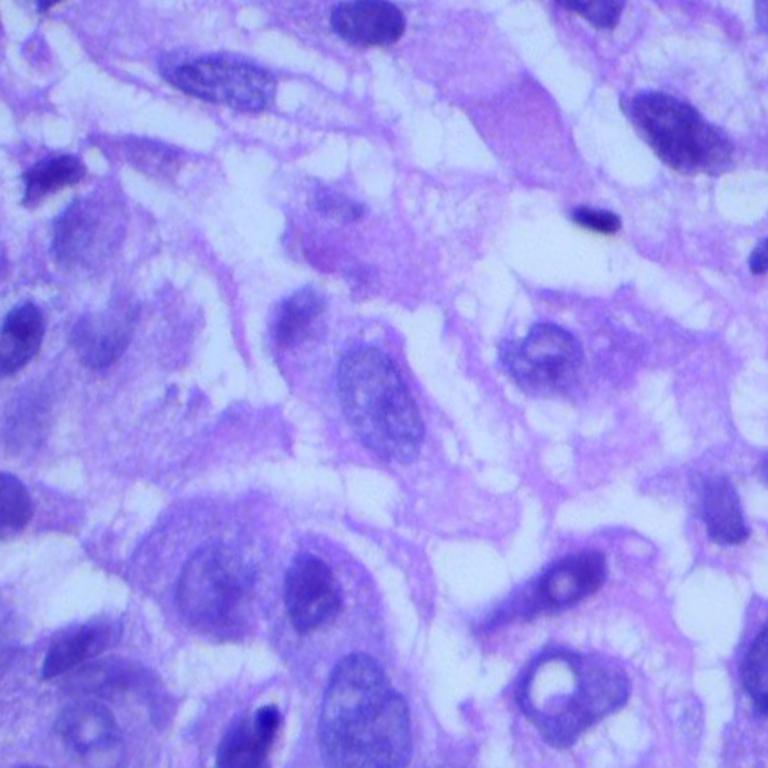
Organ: lung
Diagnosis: squamous carcinomas